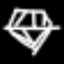
Label: diamond